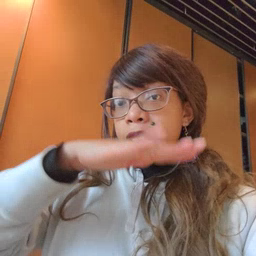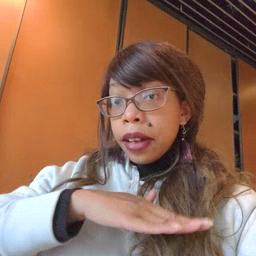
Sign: table